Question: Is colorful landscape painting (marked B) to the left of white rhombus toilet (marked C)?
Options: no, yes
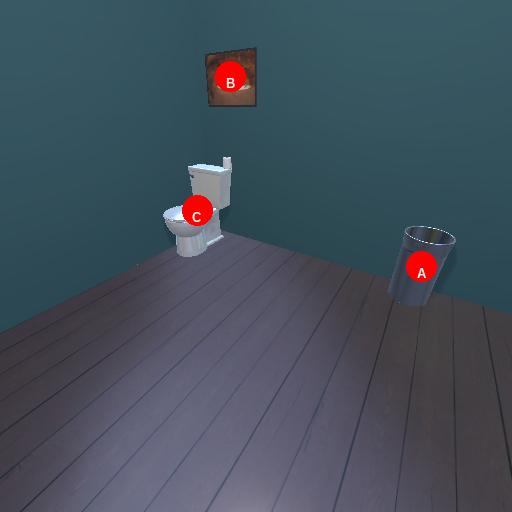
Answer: no